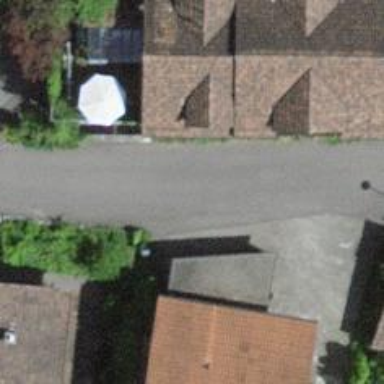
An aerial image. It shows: Smooth asphalt road in residential area.